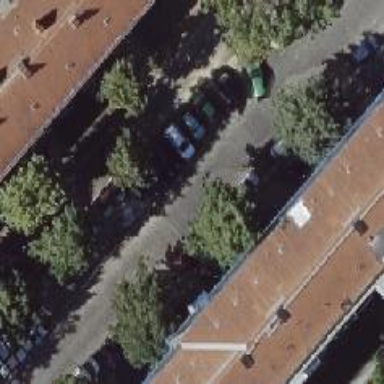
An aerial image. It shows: Residential road with sidewalks on both sides and parking lanes.